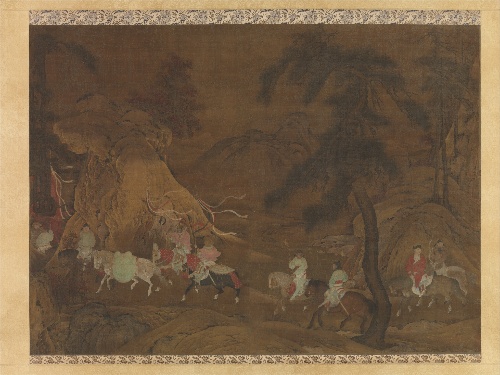
Title: 南宋 佚名 明皇幸蜀圖 軸|Emperor Xuanzong's Flight to Shu
Artist: Unidentified artist
Date: mid-12th century
Object type: Hanging scroll
Classification: Paintings
Medium: Hanging scroll; ink, color, and gold on silk
Culture: China
Period: Southern Song dynasty (1127–1279)
Dimensions: Image: 44 3/4 × 32 5/8 in. (113.7 × 82.9 cm)
Overall with mounting: 95 1/2 × 54 in. (242.6 × 137.2 cm)
Overall with knobs: 57 1/2 × 95 1/2 in. (146.1 × 242.6 cm)
Department: Asian Art
Credit line: Rogers Fund, 1941
Accession year: 1941
Repository: Metropolitan Museum of Art, New York, NY
Tags: Men|Landscapes|Horses